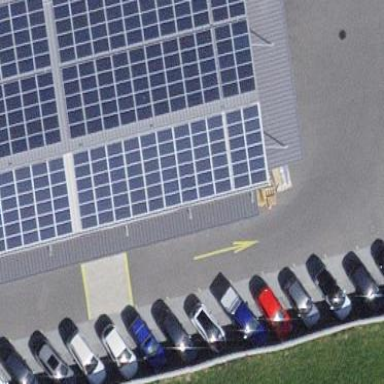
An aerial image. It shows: Solar photovoltaic panel generator.